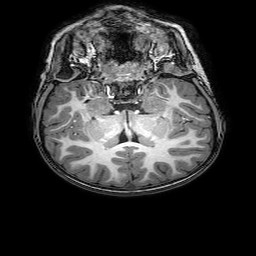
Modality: T1w
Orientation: sagittal
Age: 7
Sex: male
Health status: healthy